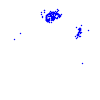
Particle: kaon